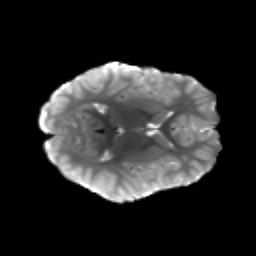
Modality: T2w
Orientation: axial
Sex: male
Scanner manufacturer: siemens
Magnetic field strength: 3 T
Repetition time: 5 s
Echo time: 0.071 s